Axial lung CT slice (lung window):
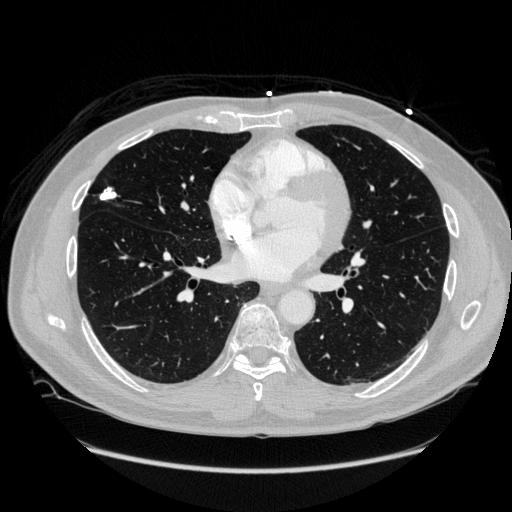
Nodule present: yes
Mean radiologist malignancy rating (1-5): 1.75